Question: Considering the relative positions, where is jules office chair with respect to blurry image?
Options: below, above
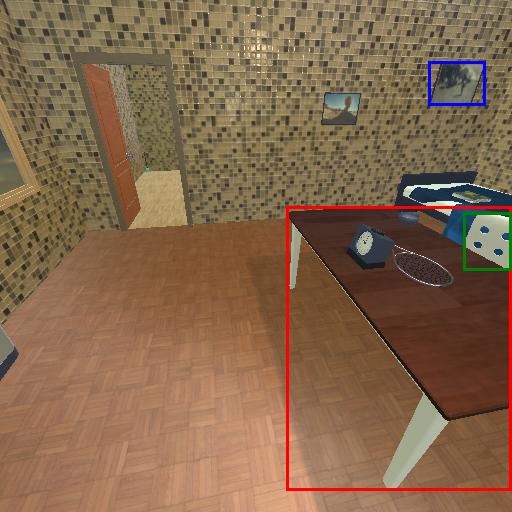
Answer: below